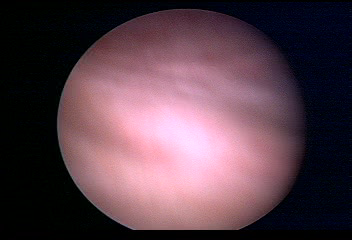
Modality: WLC
Class: Normal mucosa
Bladder cancer association: No